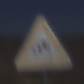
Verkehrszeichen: SeitenwindVonRechts
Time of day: Midday
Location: Outdoor (Nature)
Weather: Clear
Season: NotSpecified
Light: Natural